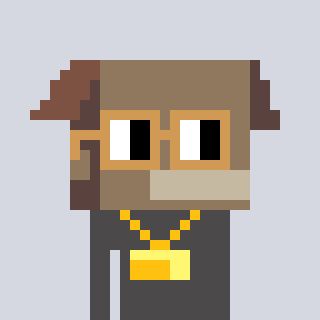
a pixel art character with square brown glasses, a box-shaped head and a grayscale-colored body on a cool background